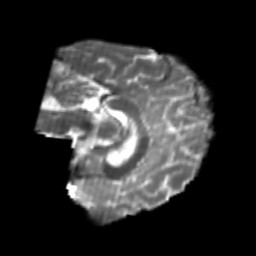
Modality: T2w
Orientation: sagittal
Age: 24
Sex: female
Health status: healthy
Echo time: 0.074 s